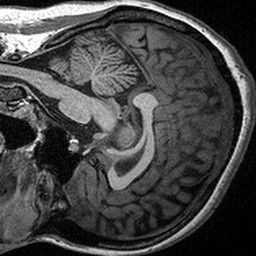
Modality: T1w
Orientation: sagittal
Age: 25
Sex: female
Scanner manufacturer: siemens
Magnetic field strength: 3 T
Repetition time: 2.3 s
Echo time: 0.00298 s